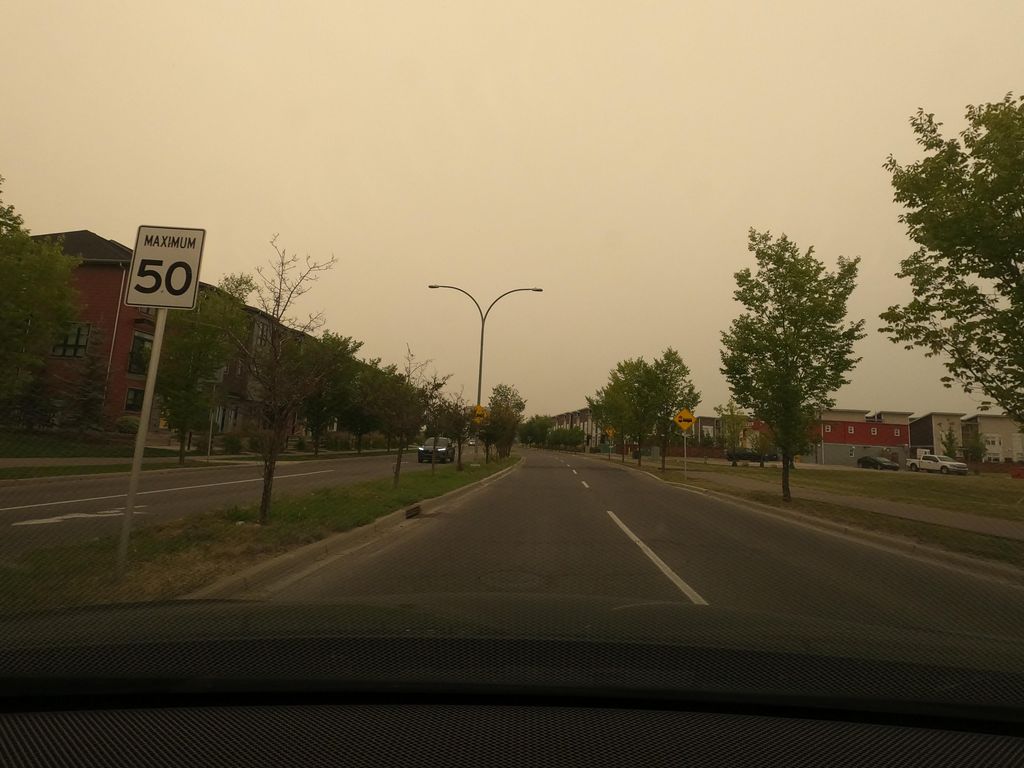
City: calgary